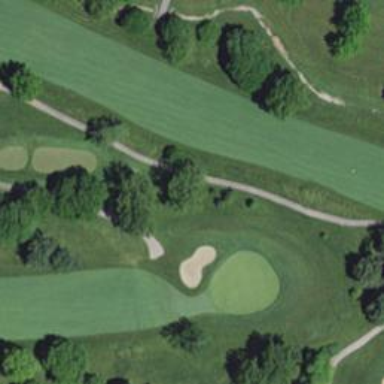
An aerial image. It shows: Path for golf carts.